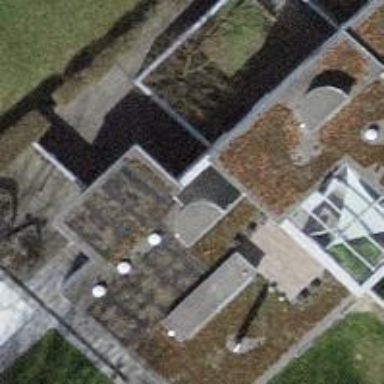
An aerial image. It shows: Residential building.